Field crop: maize
Growth stage: 2
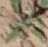
Species: atriplex